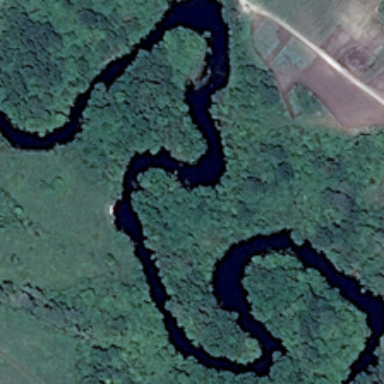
One river and the surrounding is a tree .